Question: I use the BraceFoldingStrategy by Daniel Grunwald:
'''
public IEnumerable<NewFolding> CreateNewFoldings(ITextSource document)
{
List<NewFolding> newFoldings = new List<NewFolding>();
Stack<int> startOffsets = new Stack<int>();
int lastNewLineOffset = 0;
char openingBrace = this.OpeningBrace;
char closingBrace = this.ClosingBrace;
for (int i = 0; i < document.TextLength; i++) {
char c = document.GetCharAt(i);
if (c == openingBrace) {
startOffsets.Push(i);
} else if (c == closingBrace && startOffsets.Count > 0) {
int startOffset = startOffsets.Pop();
// don't fold if opening and closing brace are on the same line
if (startOffset < lastNewLineOffset) {
newFoldings.Add(new NewFolding(startOffset, i + 1));
}
} else if (c == '
' || c == '
') {
lastNewLineOffset = i + 1;
}
}
newFoldings.Sort((a,b) => a.StartOffset.CompareTo(b.StartOffset));
return newFoldings;
}
'''
This works as expected but one issue is remaining

There is always a last - icon on the last brace. I tried to remove that,but when I look at the list newFoldings I can see that there are only 3 foldings there. So where is the fourth coming from?
## EDIT
According to Daniel Grunwald the problem is that I have to be using to different folding managers. However I can't find any statement in my initialisation code where I set a second FoldingManager. Maybe any hints?
'''
private void textEditor_Loaded(object sender, RoutedEventArgs e)
{
LoadSourceCode();
textEditor.Background = Brushes.Green;
textEditor.IsReadOnly = true;
textEditor.ShowLineNumbers = true;
using (Stream s = this.GetType().Assembly.GetManifestResourceStream("Prototype_Concept_2.View.Layouts.CustomHighlighting.xshd"))
{
using (XmlTextReader reader = new XmlTextReader(s))
{
textEditor.SyntaxHighlighting = HighlightingLoader.Load(reader, HighlightingManager.Instance);
}
}
(textEditor.TextArea as IScrollInfo).ScrollOwner.HorizontalScrollBarVisibility = ScrollBarVisibility.Hidden;
(textEditor.TextArea as IScrollInfo).ScrollOwner.VerticalScrollBarVisibility = ScrollBarVisibility.Hidden;
FoldingManager foldingManager = FoldingManager.Install(textEditor.TextArea);
BraceFoldingStrategy foldingStrategy = new BraceFoldingStrategy();
foldingStrategy.UpdateFoldings(foldingManager, textEditor.Document);
TextArea txt = textEditor.TextArea;
ObservableCollection<UIElement> margins = txt.LeftMargins;
foreach (UIElement margin in margins)
{
if ((margin as FoldingMargin) != null)
{
Contacts.AddPreviewContactDownHandler(margin as FoldingMargin, OnDown);
}
}
Main.Children.Remove(textEditor);
ScrollHost.Width = textEditor.Width;
ScrollHost.Height = textEditor.Height;
ScrollHost.Content = textEditor;
textEditor.Background = Brushes.Transparent;
ScrollHost.Background = Brushes.Transparent;
}
'''
## EDIT 2
I checked that the currently installed FoldingManager has 3 foldings, but I still don't know where the fourth folding is defined.
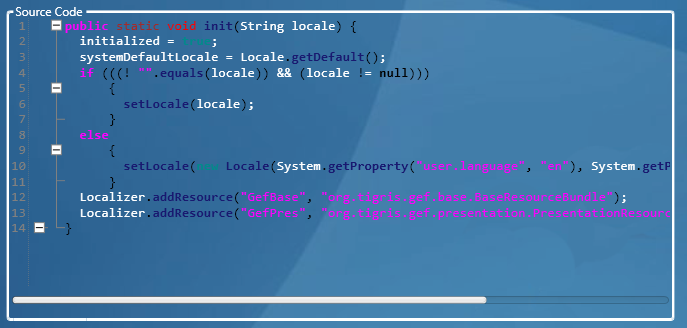
Answer: The simple BraceFoldingStrategy is in my experience too buggy to be really useful. There are multiple problems like broken indenting (I was getting extra folding margin every time tab was changed in AvalonDock - it may have been the very same problem you are facing), braces in strings being parsed as normal braces (it is even able to pair a string { with real }) etc., so I decided to drop it.
Real code folding support requires real lexical (or better - syntactic) analysis information, use that if you can (you can find usage example in SharpDevelop 4.0 sources), but you have to have access to a parser for the language you are writing the editor for for that.
I think code folding is not IDEs most important feature and I personally seldom ever use it (only with really big file with regions/large methods).
I know this is not the answer you are hoping for (I would post this as a comment if it the post didn't exceed the length limit). I will keep watching this (and hoping somebody provides a real answer) though.